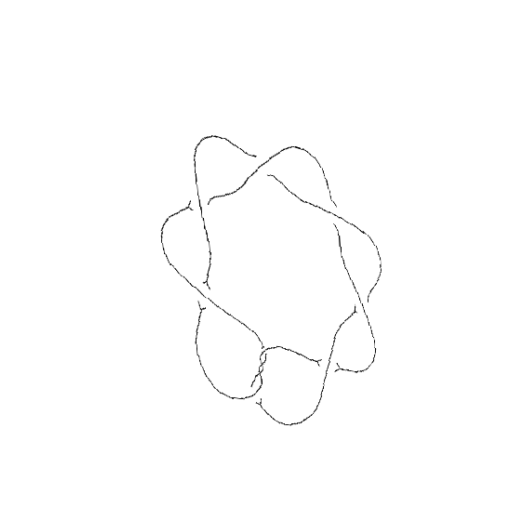
Crossing number: 10